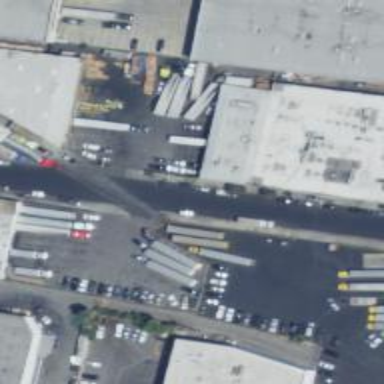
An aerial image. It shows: Warehouse.